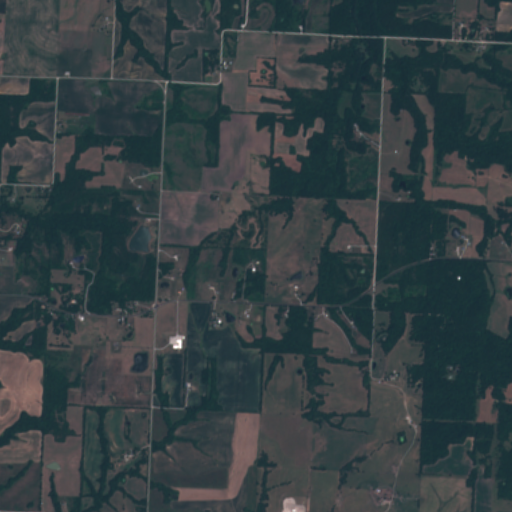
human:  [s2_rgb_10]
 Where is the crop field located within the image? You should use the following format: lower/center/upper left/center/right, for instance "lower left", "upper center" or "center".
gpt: The crop field is located in the upper left of the image.
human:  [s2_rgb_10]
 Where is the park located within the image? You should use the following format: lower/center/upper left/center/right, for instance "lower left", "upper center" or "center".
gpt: The park is located in the center left of the image.
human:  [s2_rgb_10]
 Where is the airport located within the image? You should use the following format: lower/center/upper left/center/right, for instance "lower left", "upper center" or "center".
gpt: There is no airport in the image.